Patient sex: F
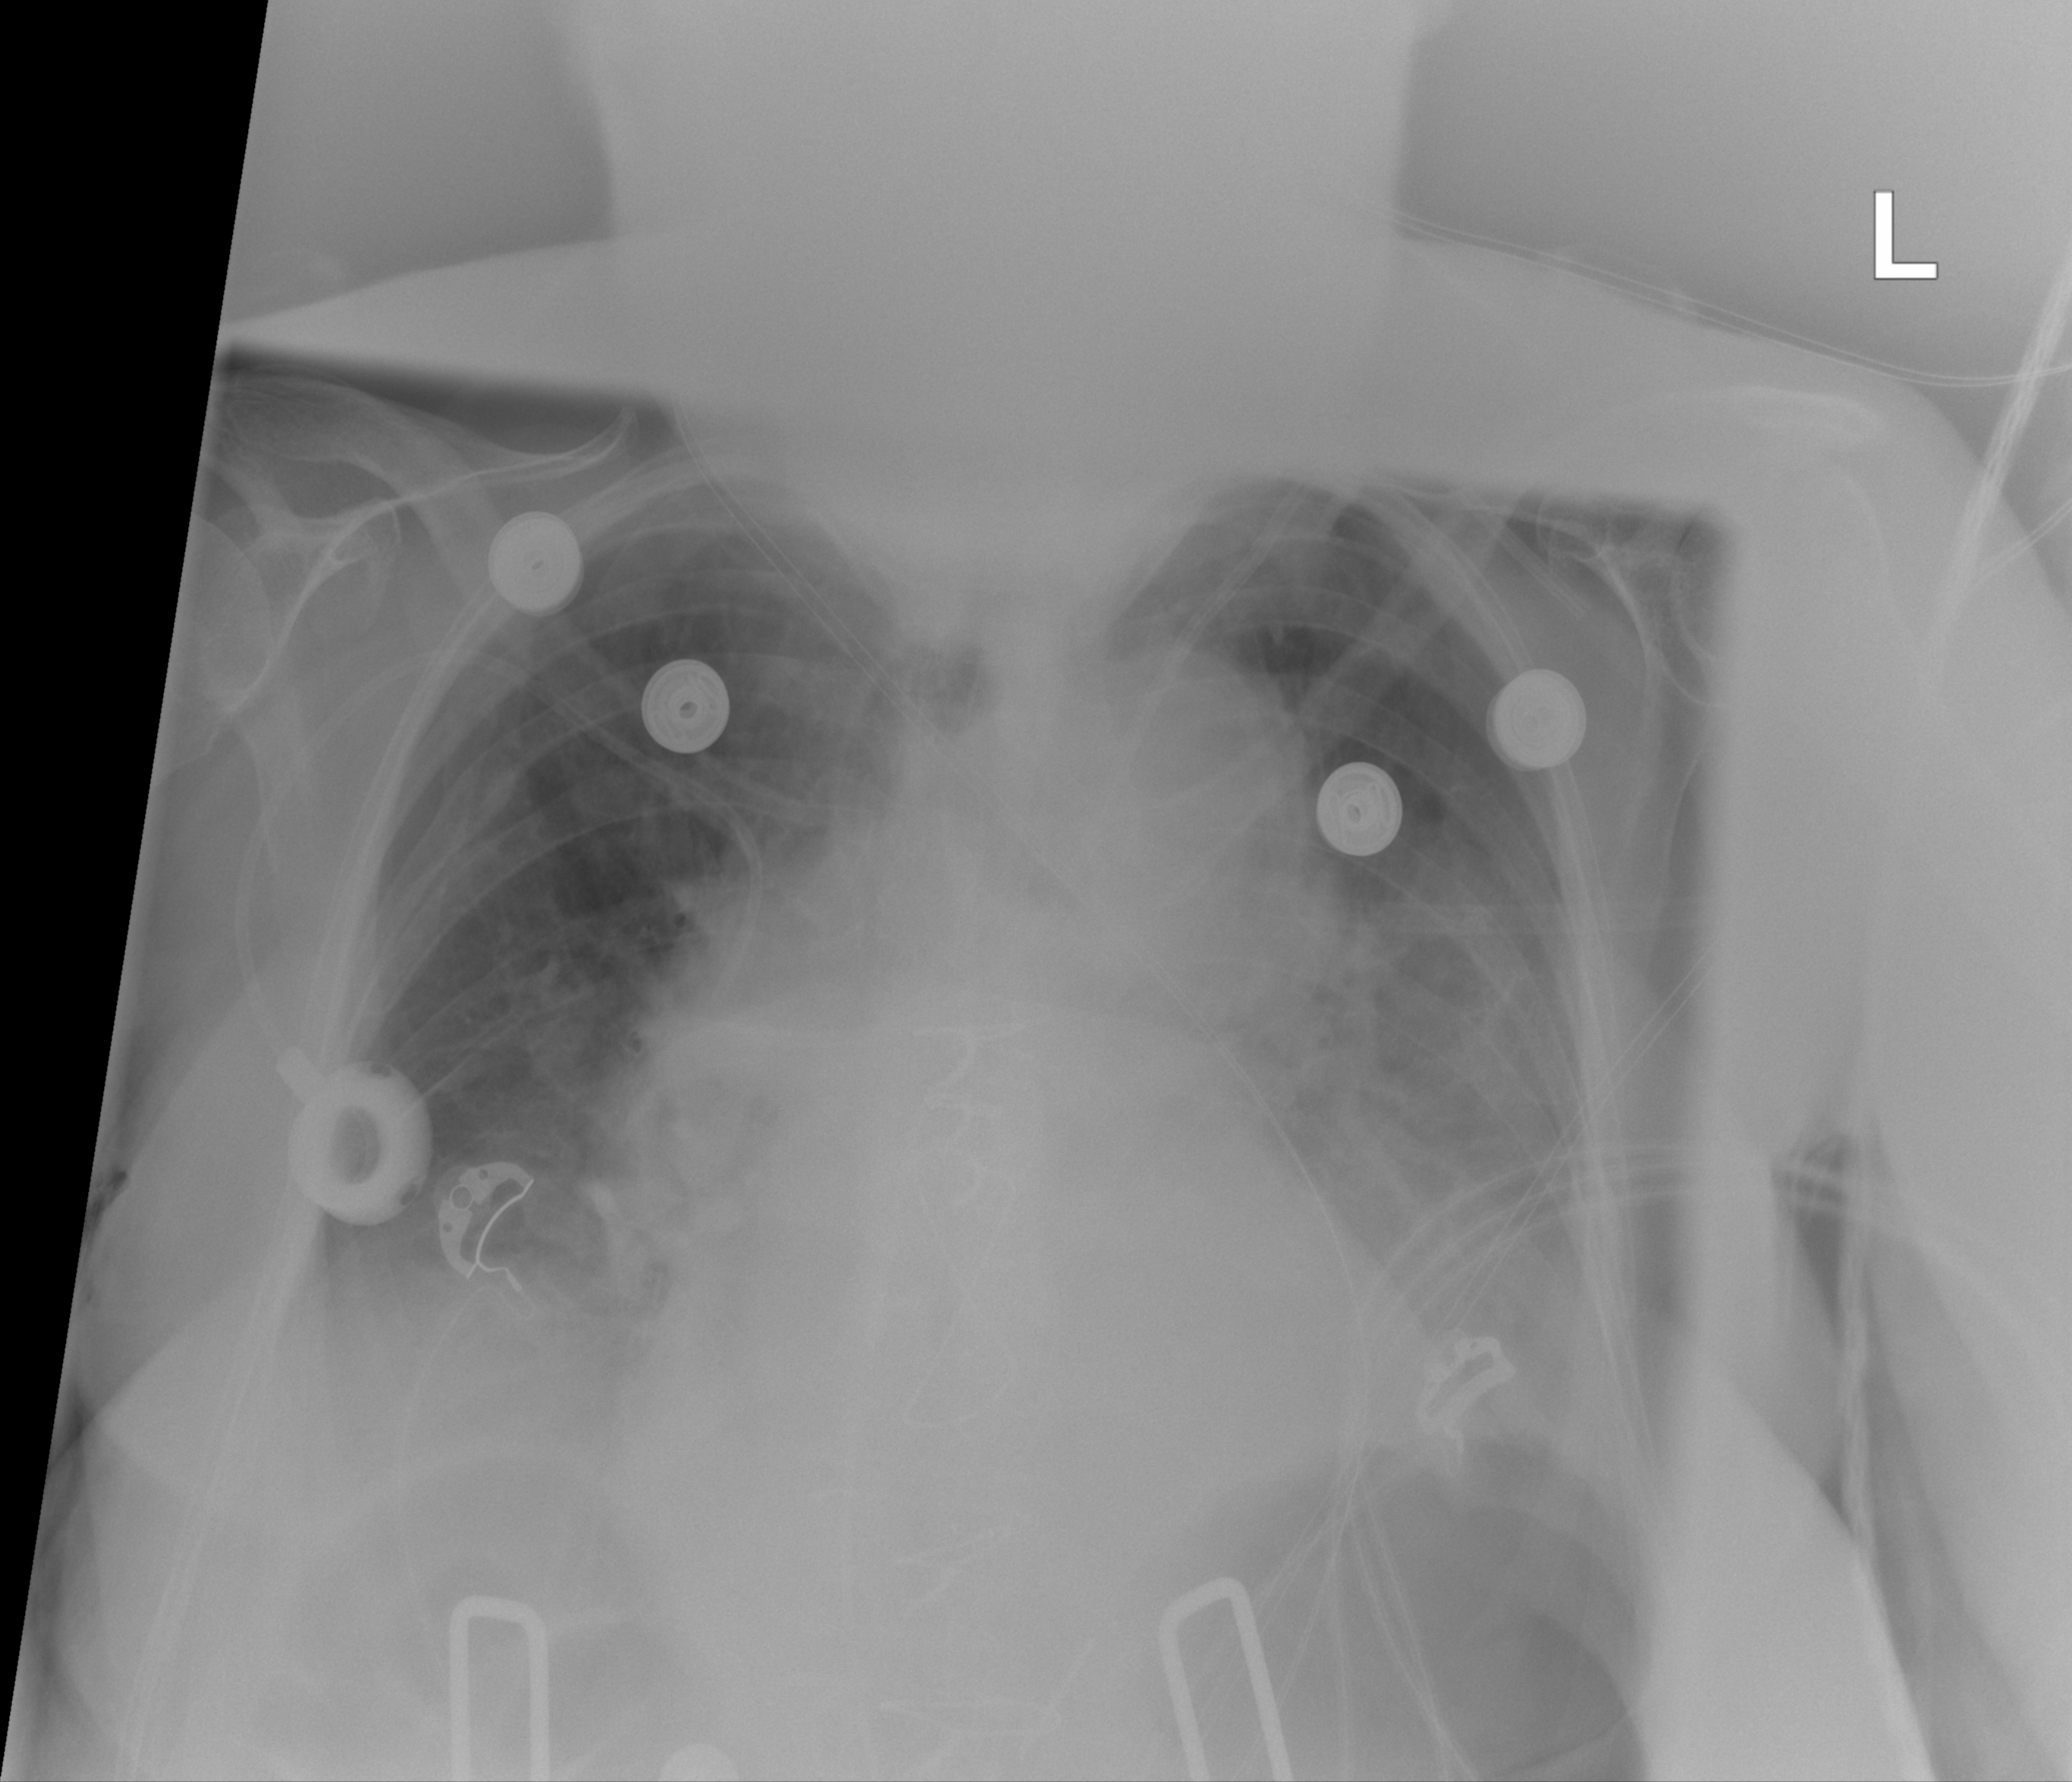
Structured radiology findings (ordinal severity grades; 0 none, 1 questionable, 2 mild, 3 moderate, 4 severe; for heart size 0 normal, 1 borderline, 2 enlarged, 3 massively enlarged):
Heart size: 3
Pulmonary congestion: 2
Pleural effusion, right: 2
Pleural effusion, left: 2
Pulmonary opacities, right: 0
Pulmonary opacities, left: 0
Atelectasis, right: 2
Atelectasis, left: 2